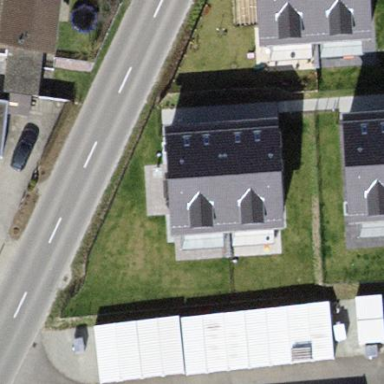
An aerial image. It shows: Semidetached house with gabled roof.